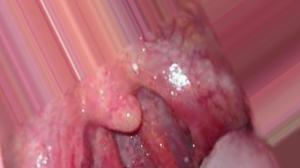
Condition: Mouth Ulcer